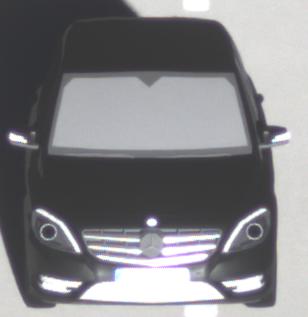
Make: Mercedes-Benz
Model: B 180 BlueEFFICIENCY
Detailed model: B-Class (246)
Model produced from: 2011/11
Model produced until: 2012/10
Doors: 5
Color: black
Road condition: dry road
Daytime: sunrise or sunset
Contrast: high contrast